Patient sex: M
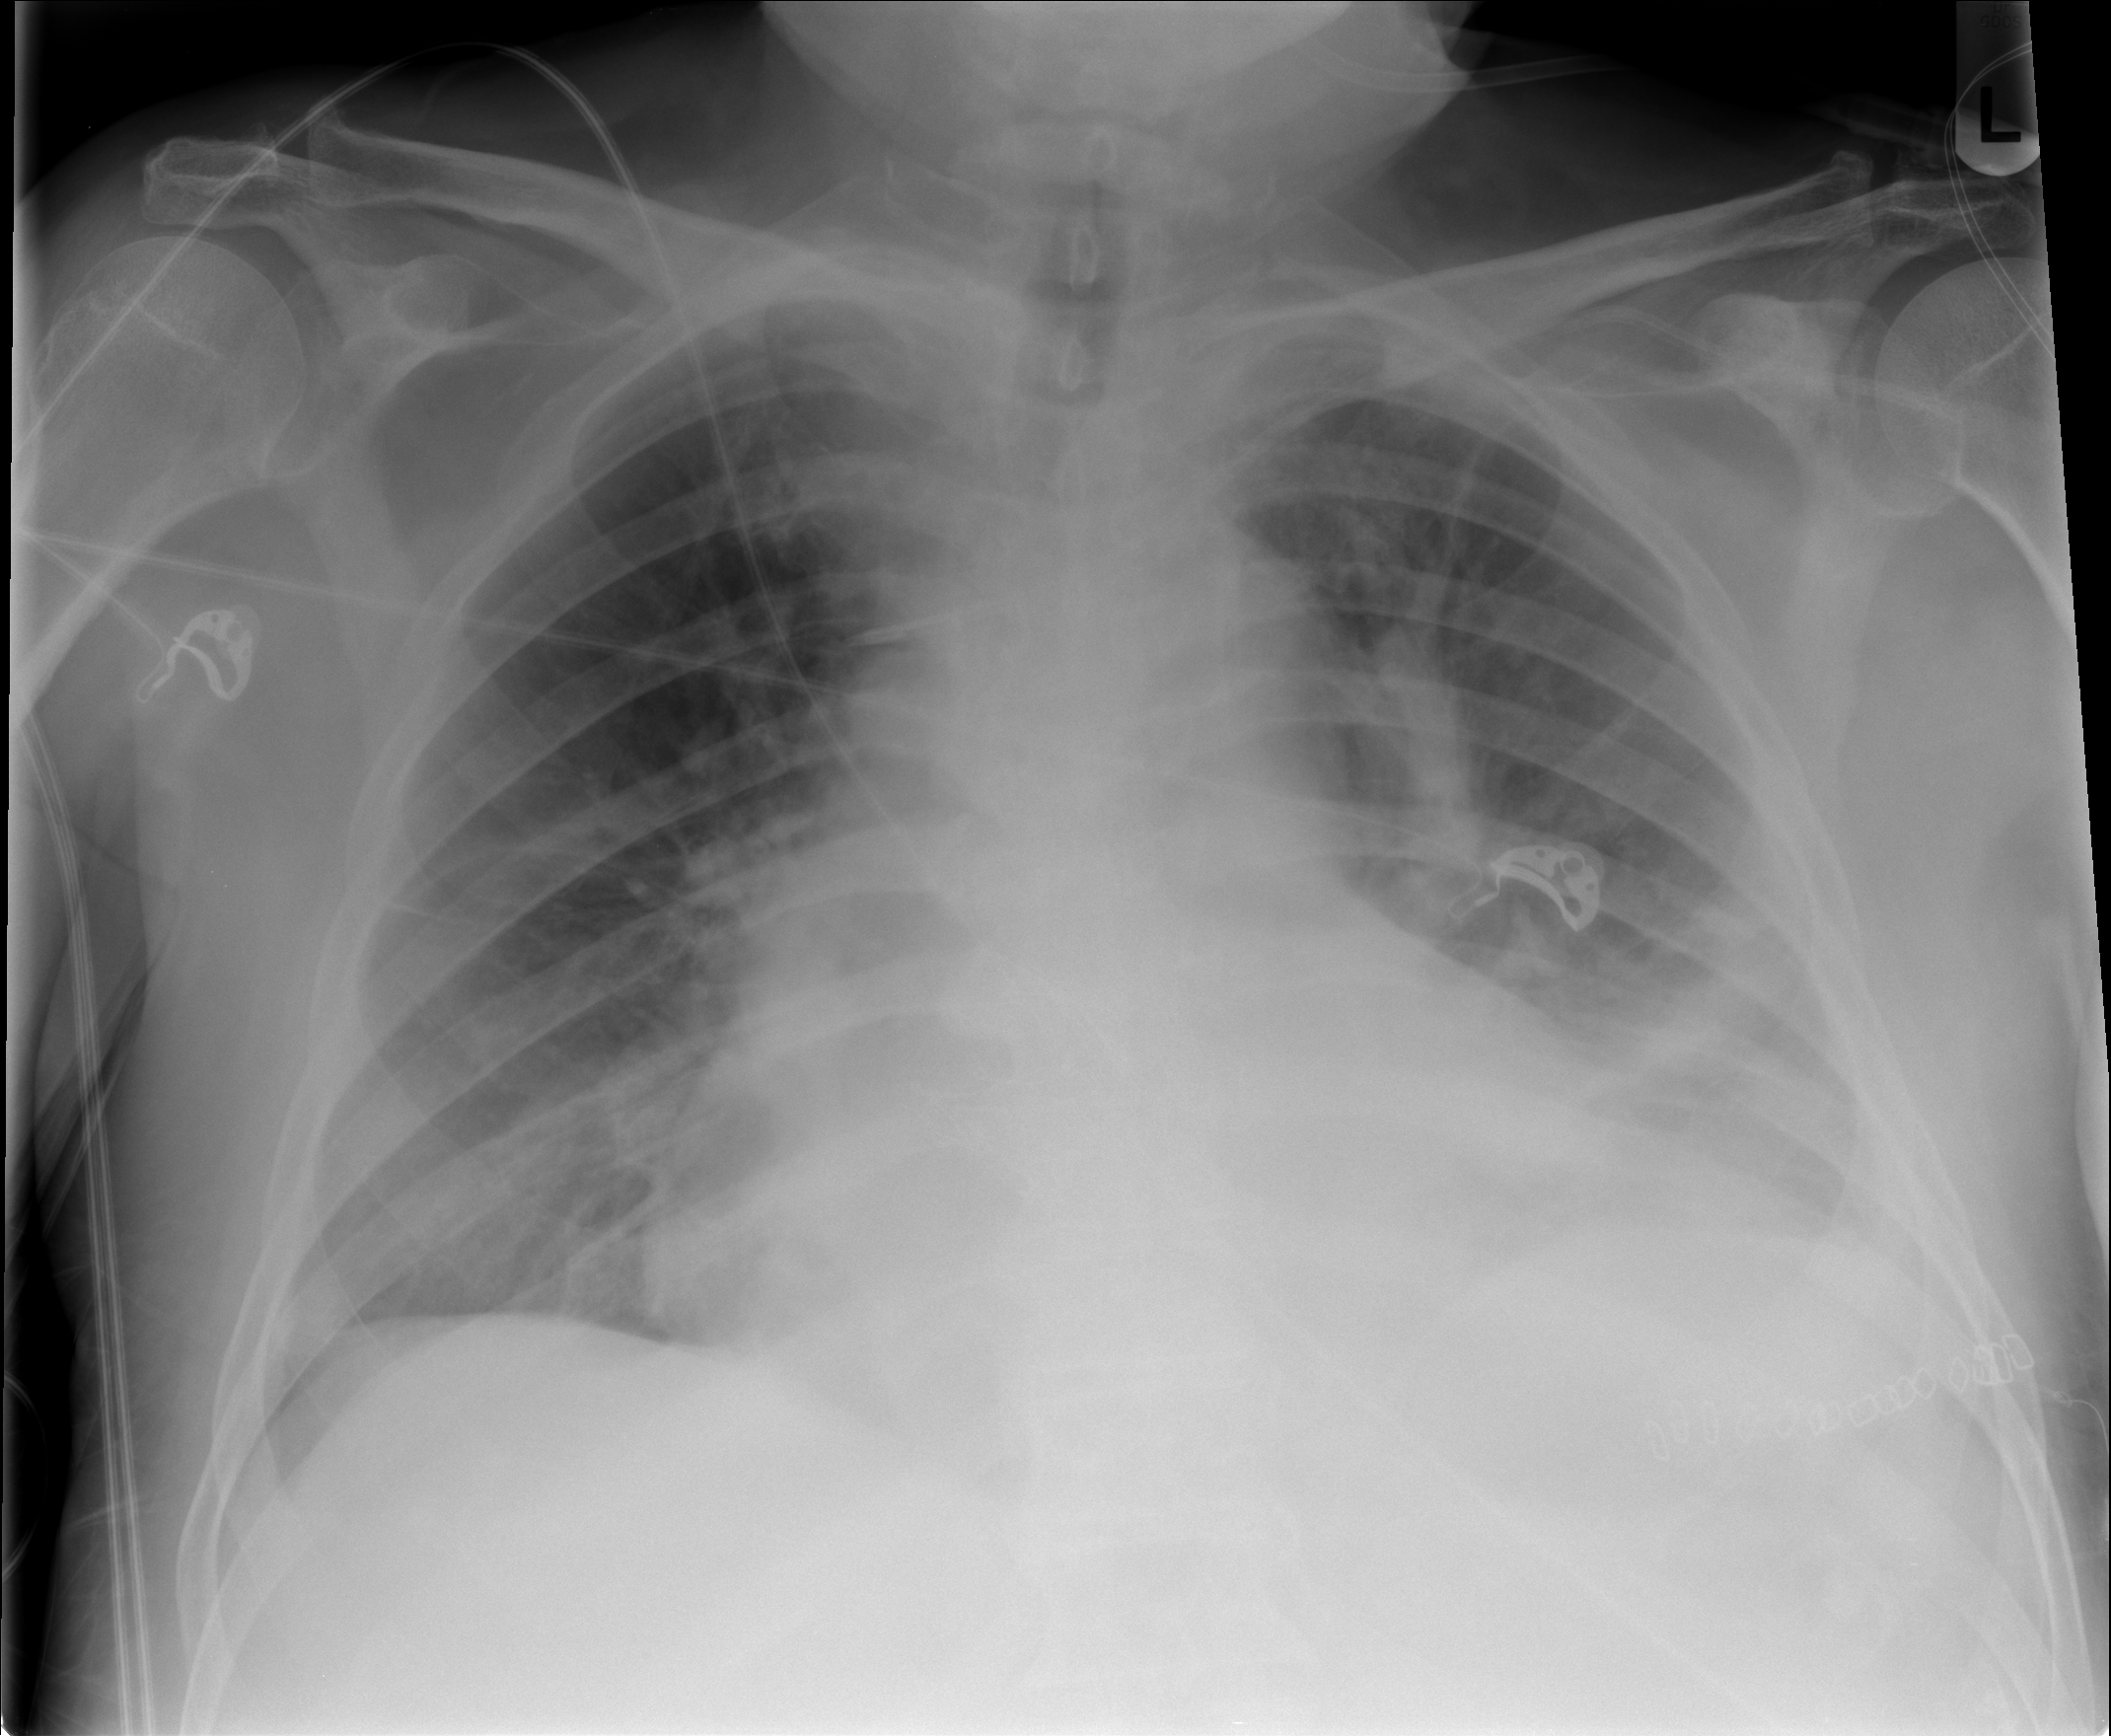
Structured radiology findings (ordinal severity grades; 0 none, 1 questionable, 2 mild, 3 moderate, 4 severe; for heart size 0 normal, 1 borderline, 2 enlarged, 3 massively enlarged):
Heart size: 2
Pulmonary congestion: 2
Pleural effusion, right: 1
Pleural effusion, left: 2
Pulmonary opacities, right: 0
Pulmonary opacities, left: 1
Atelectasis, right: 2
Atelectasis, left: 2